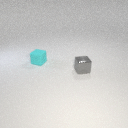
small gray metal cube to the right of small cyan rubber cube